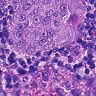
Metastatic tissue present: yes